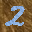
Label: 2